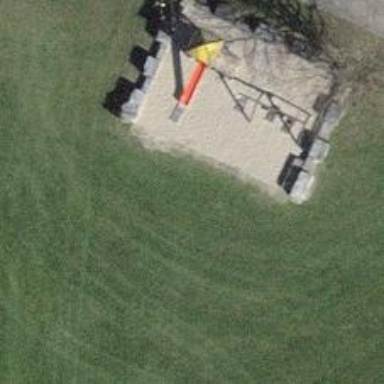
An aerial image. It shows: Playground area for leisure activities on the land.